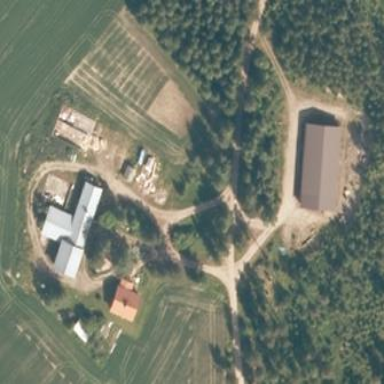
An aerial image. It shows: Farmyard area.